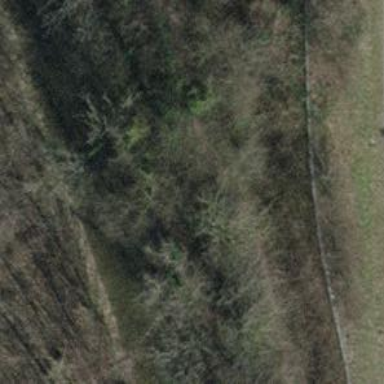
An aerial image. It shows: Path covered in grass.